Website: bh-photo
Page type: receipt
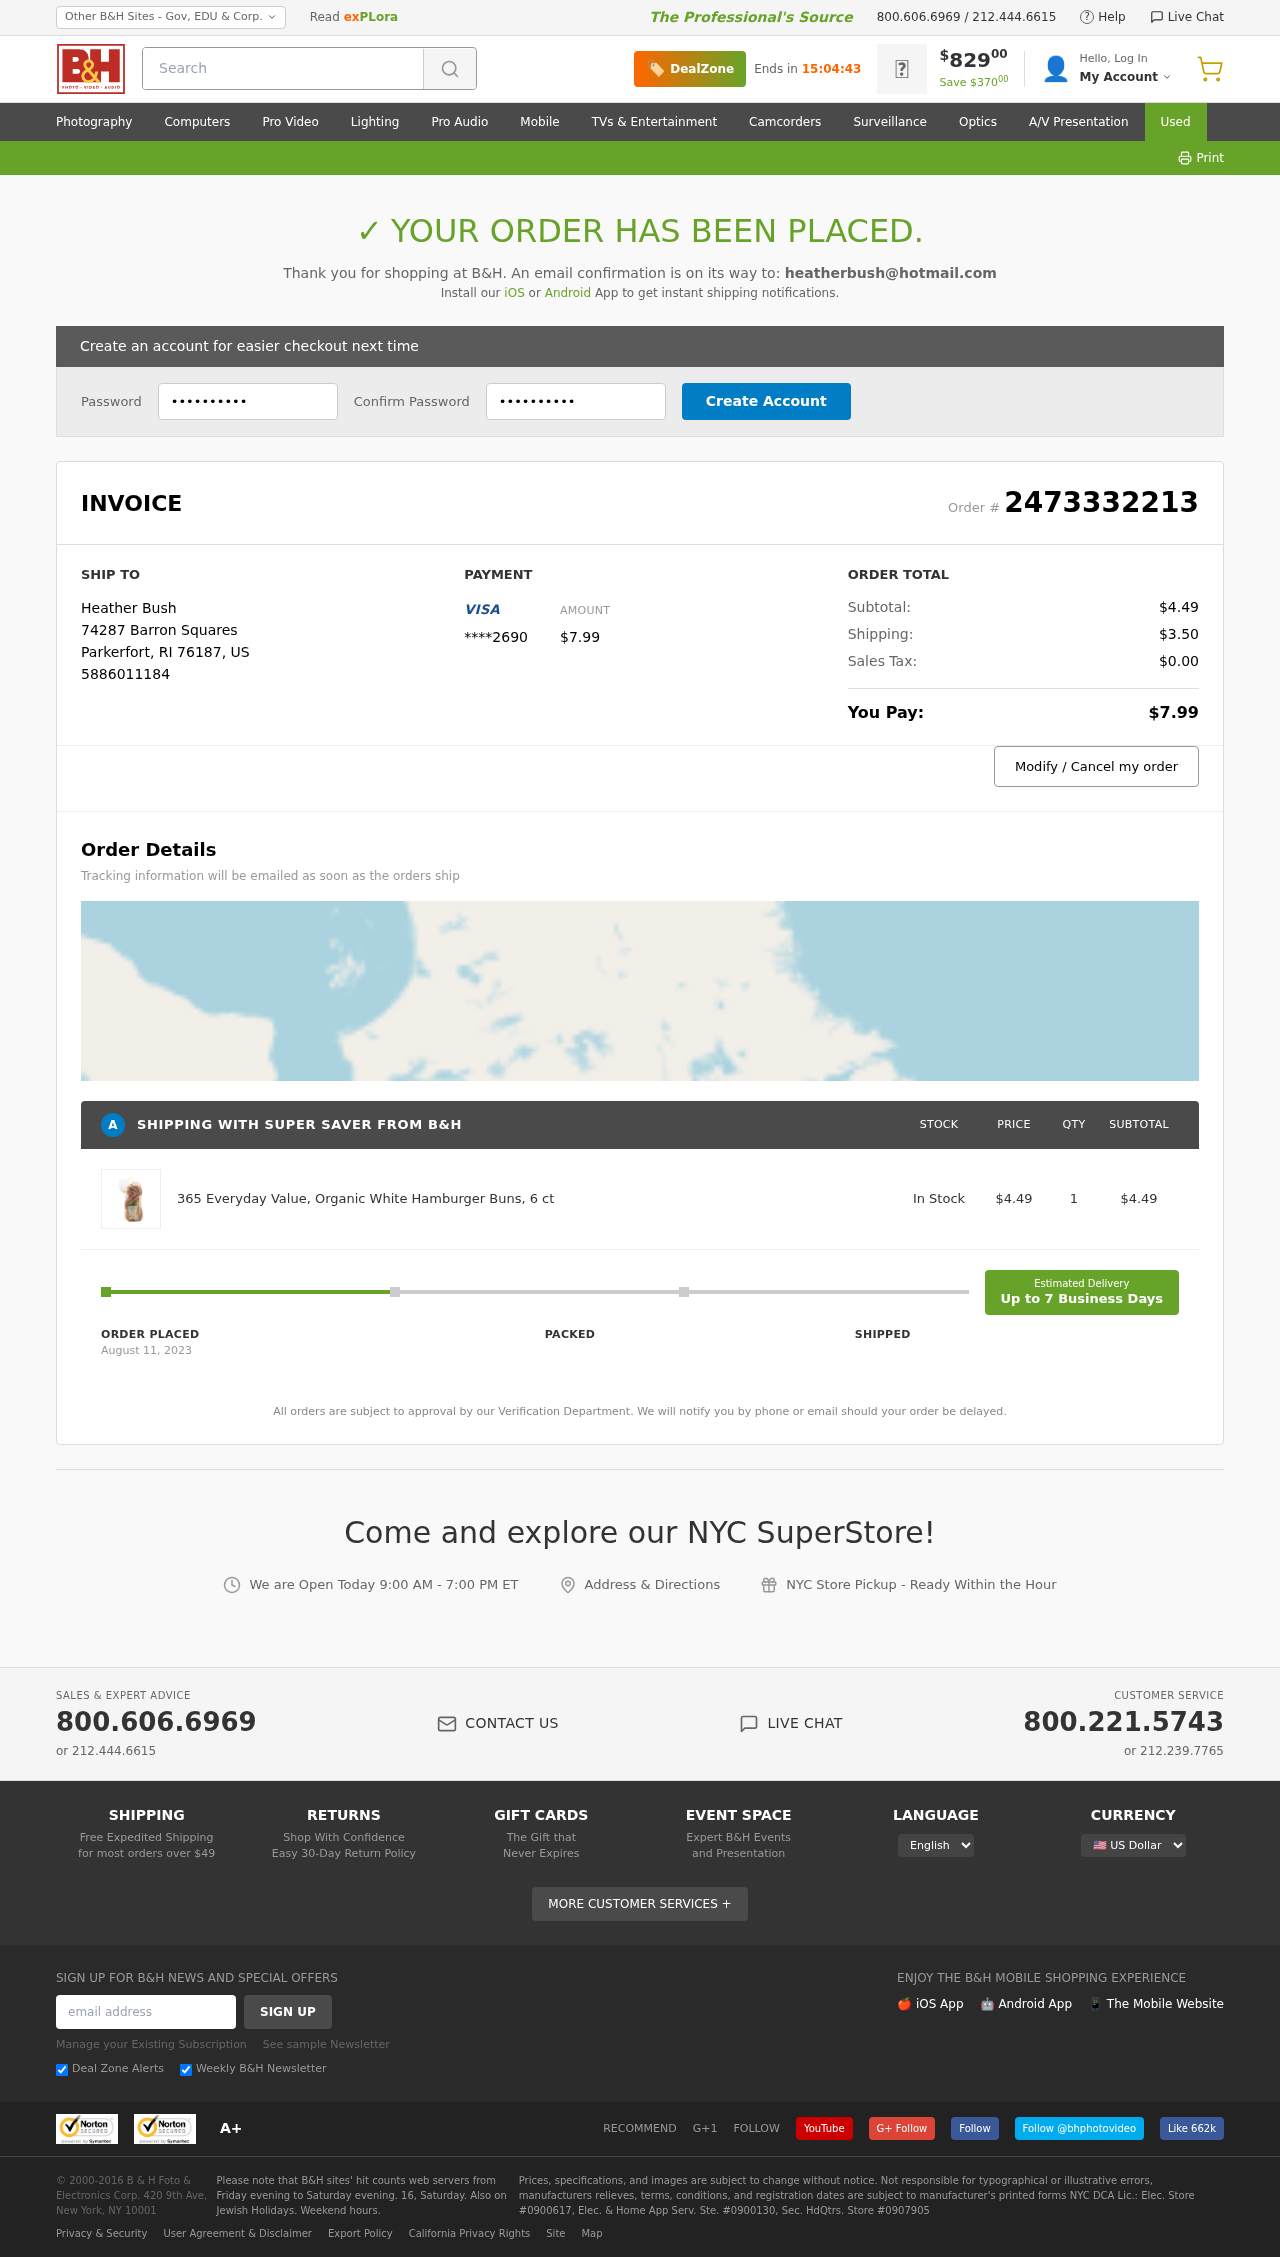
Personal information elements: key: PII_CARD_LAST4
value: ****2690
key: PII_CITY
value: Parkerfort
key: PII_COUNTRY_CODE
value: US
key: PII_EMAIL
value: heatherbush@hotmail.com
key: PII_FULLNAME
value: Heather Bush
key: PII_PHONE
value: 5886011184
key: PII_POSTCODE
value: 76187
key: PII_STATE_ABBR
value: RI
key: PII_STREET
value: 74287 Barron Squares
Product elements: key: PRODUCT1_NAME
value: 365 Everyday Value, Organic White Hamburger Buns, 6 ct
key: PRODUCT1_PRICE
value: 4.49
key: PRODUCT1_QUANTITY
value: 1
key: PRODUCT1_SUBTOTAL
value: $4.49
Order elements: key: ORDER_ID
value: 2473332213
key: ORDER_TOTAL
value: $7.99
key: ORDER_SUBTOTAL
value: $4.49
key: ORDER_SHIPPING_COST
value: $3.50
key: ORDER_TAX
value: $0.00
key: ORDER_DATE
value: August 11, 2023
Search elements: key: HEADER_SEARCH
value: Search